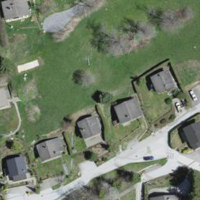
EUNIS habitat code: 55
Species observed at this site:
Pinus mugo